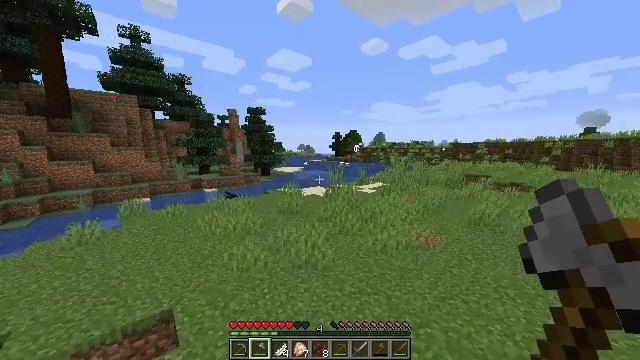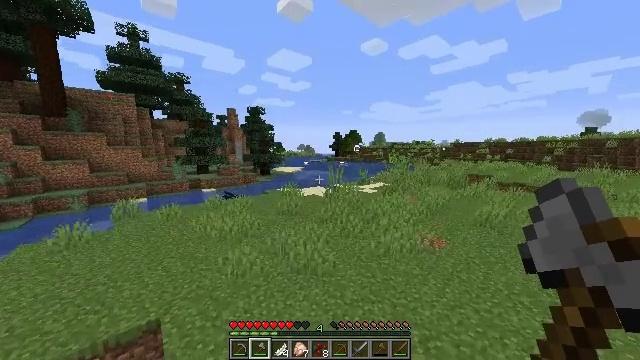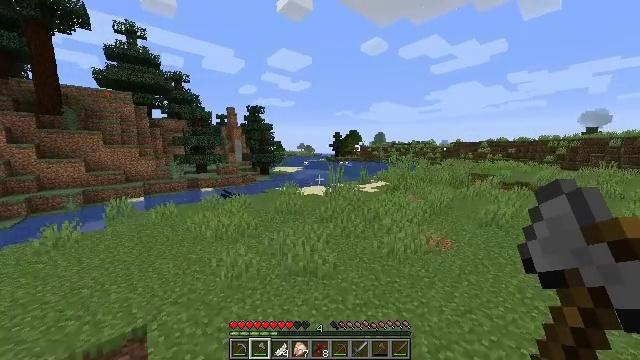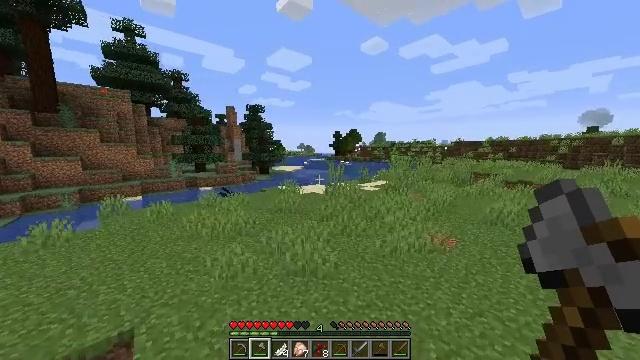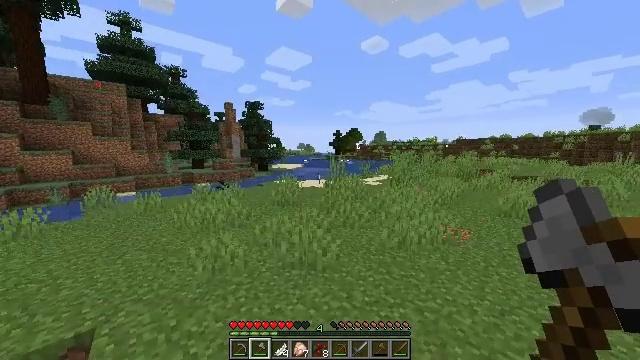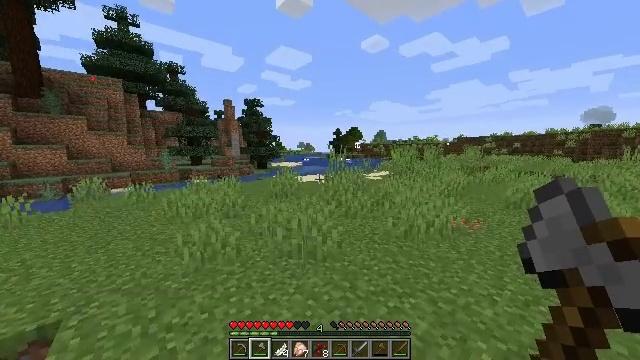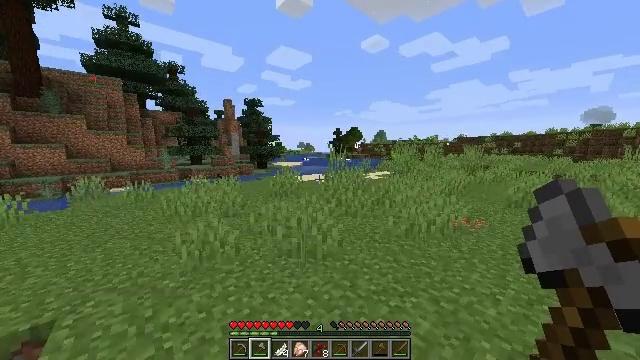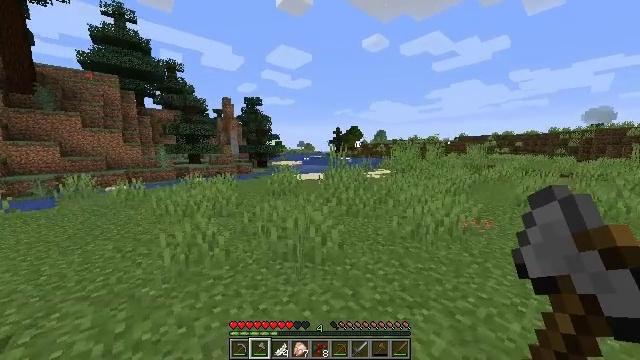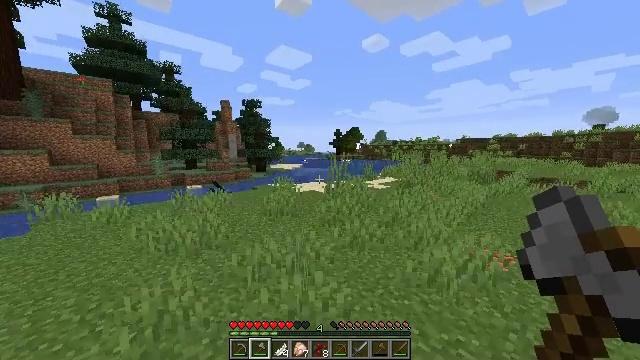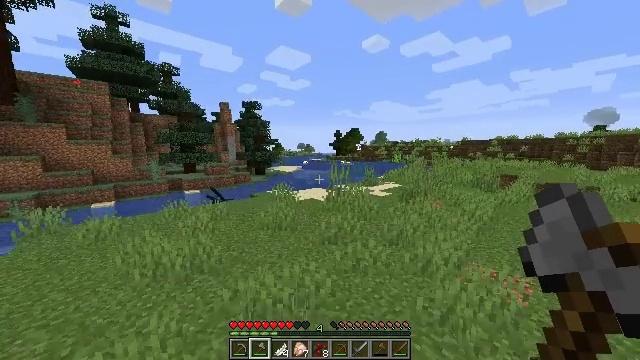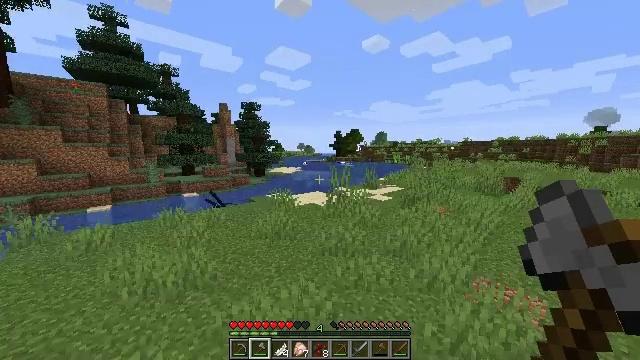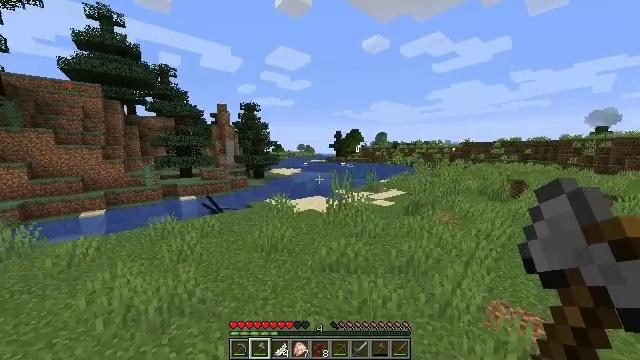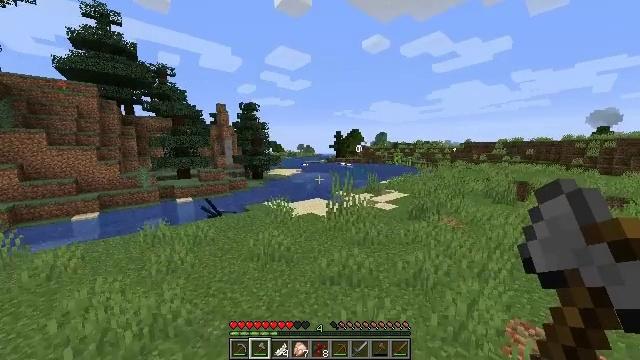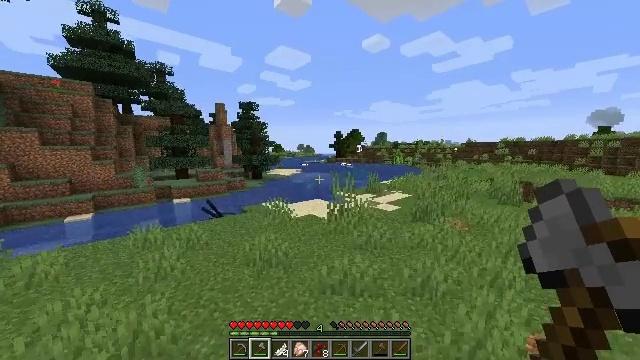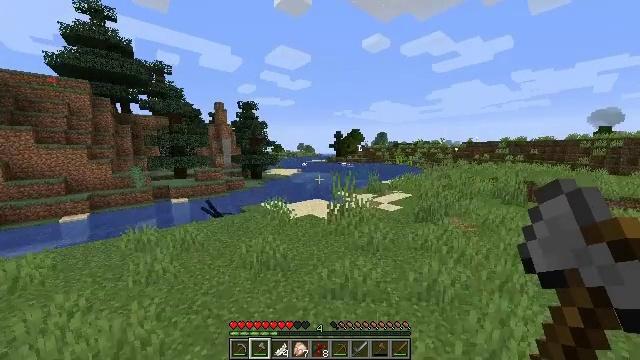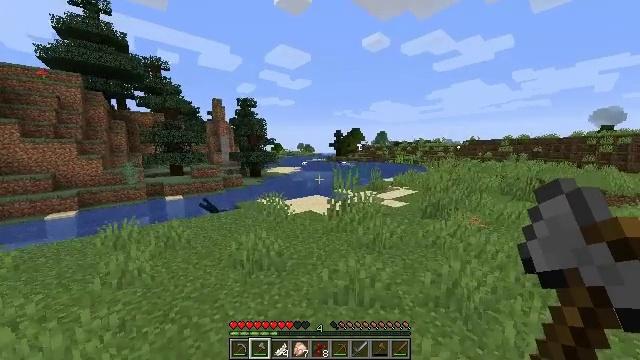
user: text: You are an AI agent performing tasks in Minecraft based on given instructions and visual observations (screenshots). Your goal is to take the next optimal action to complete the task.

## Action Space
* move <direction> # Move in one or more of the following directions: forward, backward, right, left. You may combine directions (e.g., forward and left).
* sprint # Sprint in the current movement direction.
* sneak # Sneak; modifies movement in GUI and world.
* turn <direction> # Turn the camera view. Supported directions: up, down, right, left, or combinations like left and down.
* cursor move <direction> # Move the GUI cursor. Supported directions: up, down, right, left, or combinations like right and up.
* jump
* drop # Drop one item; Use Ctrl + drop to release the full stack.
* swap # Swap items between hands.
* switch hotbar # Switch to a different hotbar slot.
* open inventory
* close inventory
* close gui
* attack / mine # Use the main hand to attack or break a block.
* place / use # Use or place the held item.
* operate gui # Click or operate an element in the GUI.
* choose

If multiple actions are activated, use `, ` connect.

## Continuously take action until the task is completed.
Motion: motion action
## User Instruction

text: Harvest sugar cane from the plant.
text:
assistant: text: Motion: move forward, sprint
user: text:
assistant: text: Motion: move forward, sprint
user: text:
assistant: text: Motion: move forward, sprint
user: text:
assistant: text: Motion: move forward, sprint
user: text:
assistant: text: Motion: move forward, sprint, jump
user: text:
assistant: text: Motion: move forward, sprint, jump
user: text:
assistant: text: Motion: move forward, sprint, jump
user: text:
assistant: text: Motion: move forward, sprint, jump
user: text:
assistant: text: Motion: move forward, sprint, jump
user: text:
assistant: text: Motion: move forward, sprint
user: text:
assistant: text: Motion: move forward, sprint
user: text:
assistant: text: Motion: move forward, sprint
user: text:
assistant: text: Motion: move forward, sprint
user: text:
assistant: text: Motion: move forward, sprint
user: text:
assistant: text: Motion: move forward, sprint
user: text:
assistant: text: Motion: move forward, sprint
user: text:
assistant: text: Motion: move forward, sprint
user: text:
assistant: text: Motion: move forward, sprint
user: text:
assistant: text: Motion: move forward, sprint
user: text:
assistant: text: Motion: move forward, sprint
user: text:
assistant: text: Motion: move forward, sprint
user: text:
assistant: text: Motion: move forward, sprint, jump
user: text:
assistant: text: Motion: move forward, sprint, jump
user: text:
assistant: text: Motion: move forward, sprint, jump
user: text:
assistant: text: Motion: move forward, sprint, turn right, jump
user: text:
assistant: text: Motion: move forward, sprint, turn right, jump
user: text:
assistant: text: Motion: move forward, sprint, turn right
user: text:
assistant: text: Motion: move forward, sprint, turn right
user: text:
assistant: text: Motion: move forward, sprint, turn right
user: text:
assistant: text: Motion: move forward, sprint